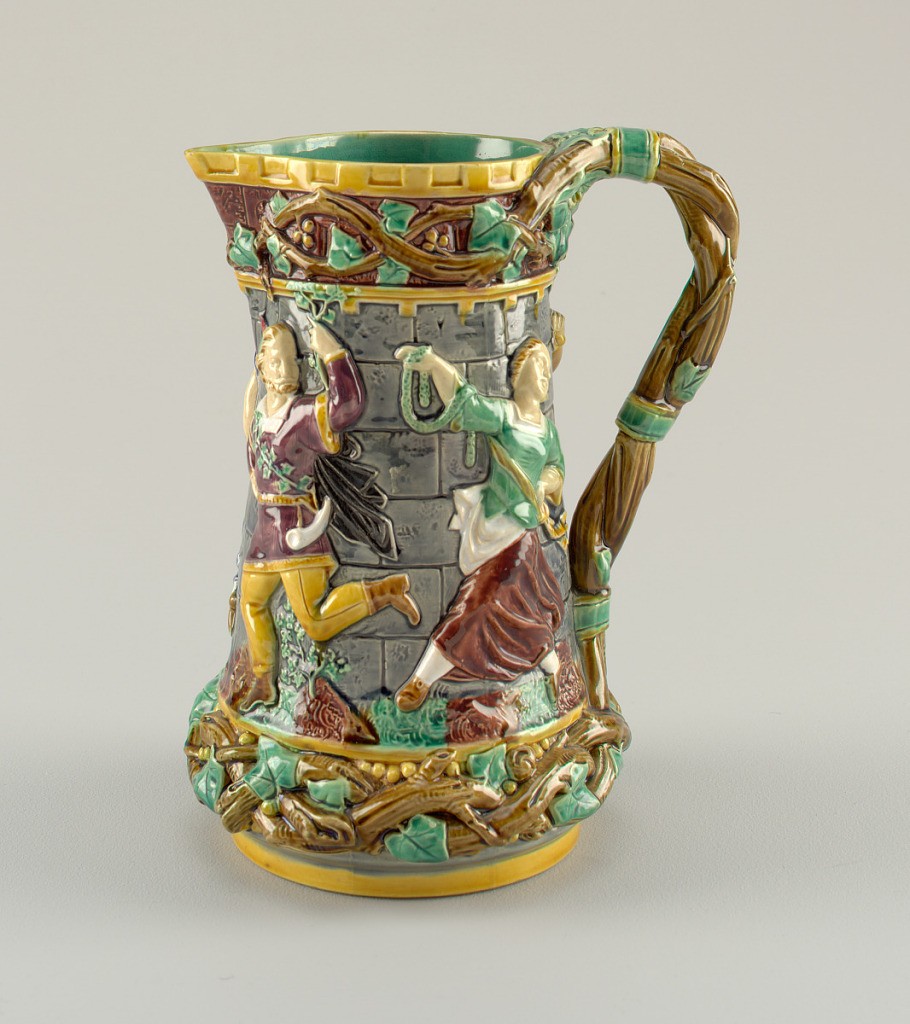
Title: Pitcher
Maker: Mintons
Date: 1868
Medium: Molded and glazed earthenware ("majolica")
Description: Tall pitcher. Exterior molded with relief figures of a twisted branch at base, surmounted by relief figured (two make, two female) in medieval dress, against simulated stone wall of a tower. Upper portion with branches. Handle formed of twisted ivy branch. All glazed in polychrome.